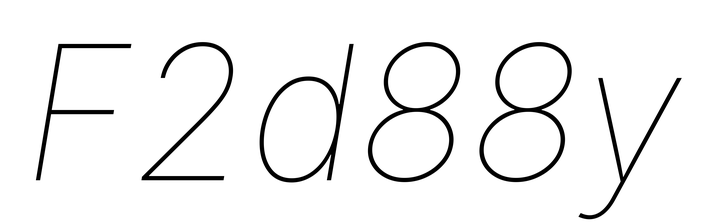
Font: Inter-Italic_Thin_Italic